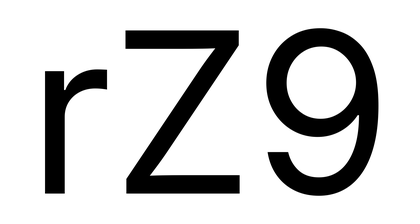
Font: Inter_Regular